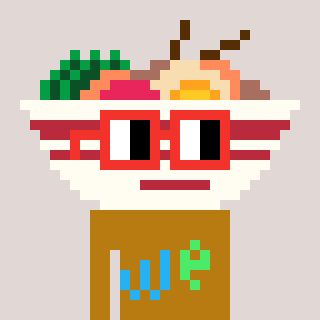
a pixel art character with square red glasses, a noodles-shaped head and a gold-colored body on a warm background